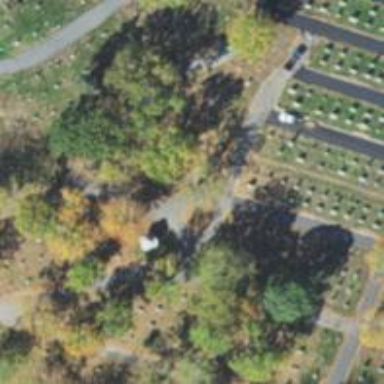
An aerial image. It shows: Grave site for tourists to visit.